Field crop: maize
Growth stage: 2
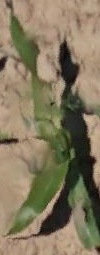
Species: maize